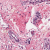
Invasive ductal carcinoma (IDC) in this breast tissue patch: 0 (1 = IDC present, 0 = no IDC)